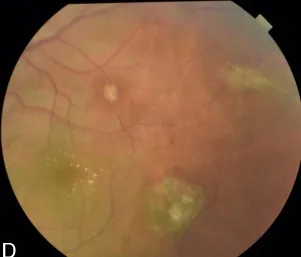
Serial fundus photographs showing the response of ocular inflammation with the various treatment regimens started. After completion of antituberculous therapy.
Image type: ophthalmic_imaging (fundus_photograph)